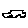
Label: car